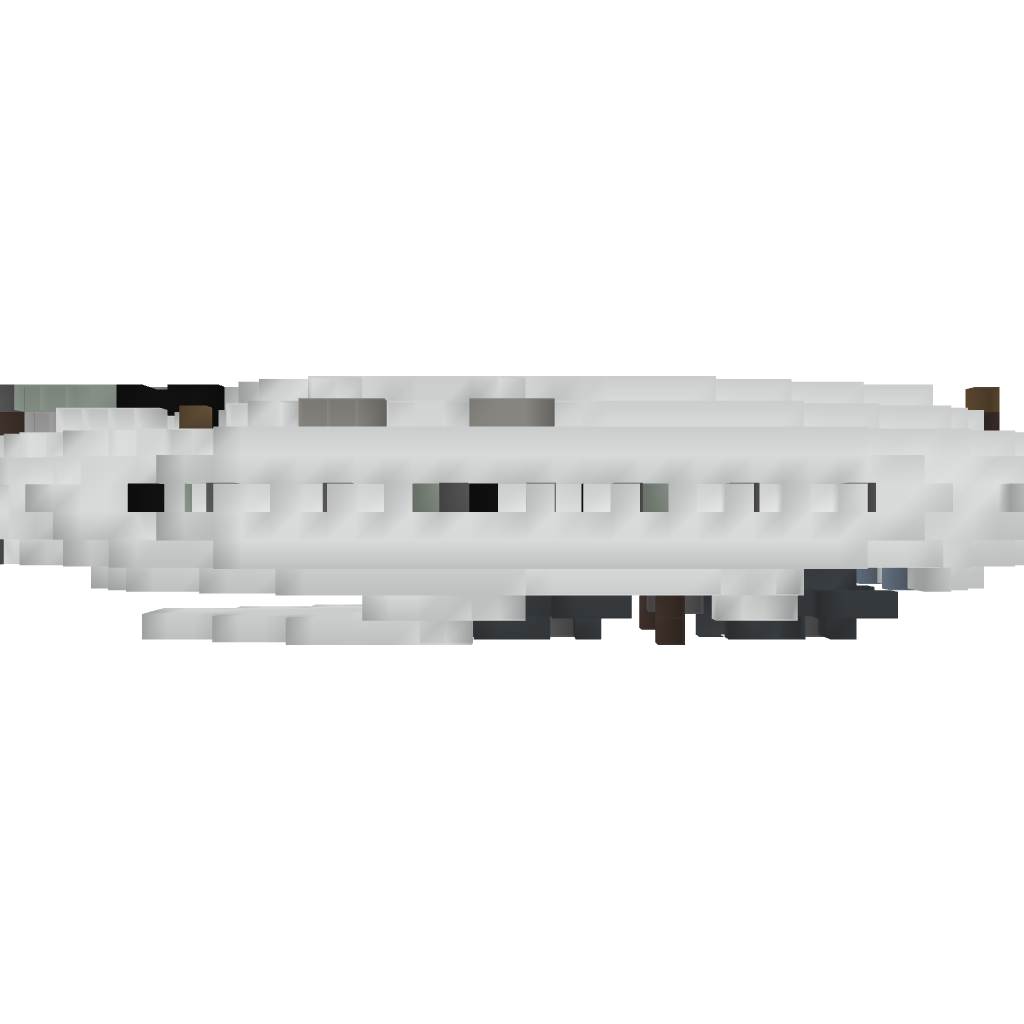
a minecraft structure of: Moa-Class Autogun Frigate Airship